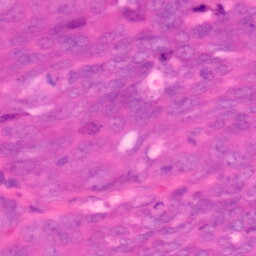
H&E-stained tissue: Colon